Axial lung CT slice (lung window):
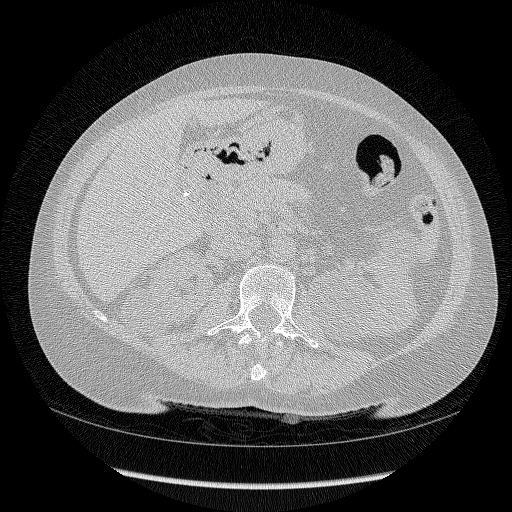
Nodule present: no